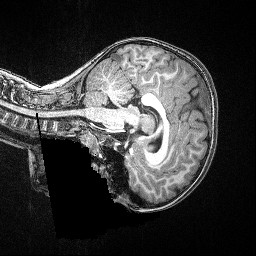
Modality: T1w
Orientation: sagittal
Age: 84
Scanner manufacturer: siemens
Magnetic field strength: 3 T
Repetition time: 2.5 s
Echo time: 0.00347 s